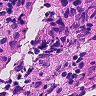
Metastatic tissue present: yes